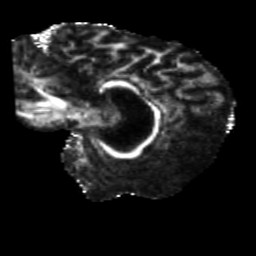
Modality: FA
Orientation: sagittal
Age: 31
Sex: female
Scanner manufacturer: siemens
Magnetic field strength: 3 T
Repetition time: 5.25 s
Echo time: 0.08 s